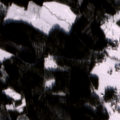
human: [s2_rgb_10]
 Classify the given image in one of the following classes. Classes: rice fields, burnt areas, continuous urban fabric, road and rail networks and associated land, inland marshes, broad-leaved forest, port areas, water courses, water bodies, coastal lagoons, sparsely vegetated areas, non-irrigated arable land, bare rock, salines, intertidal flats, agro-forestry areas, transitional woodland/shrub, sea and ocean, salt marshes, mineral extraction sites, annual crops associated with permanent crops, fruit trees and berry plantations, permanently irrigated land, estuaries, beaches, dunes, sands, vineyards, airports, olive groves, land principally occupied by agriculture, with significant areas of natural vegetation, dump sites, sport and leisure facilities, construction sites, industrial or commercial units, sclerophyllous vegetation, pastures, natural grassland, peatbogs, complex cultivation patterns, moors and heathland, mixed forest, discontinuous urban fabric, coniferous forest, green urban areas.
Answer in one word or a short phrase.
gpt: non-irrigated arable land, land principally occupied by agriculture, with significant areas of natural vegetation, coniferous forest, mixed forest